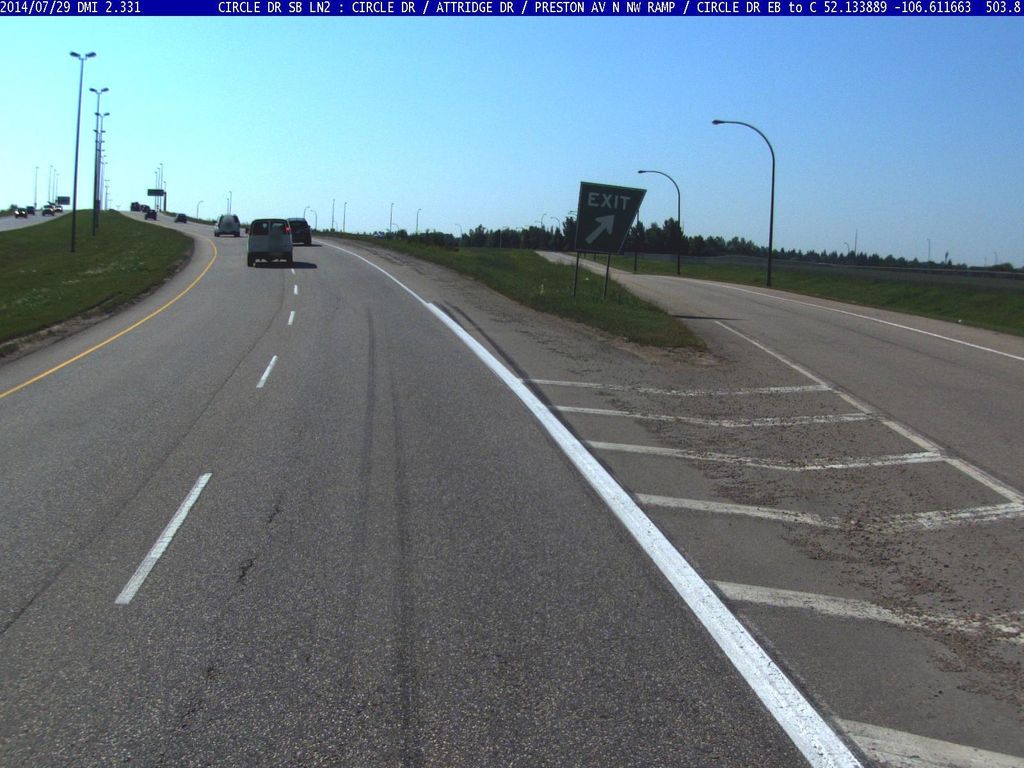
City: saskatoon